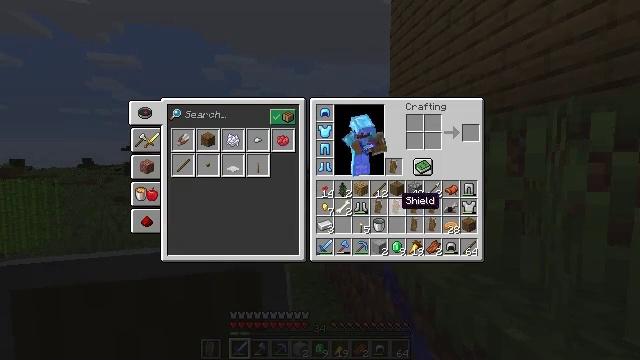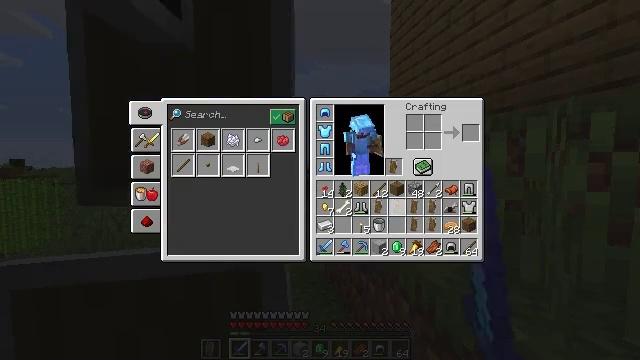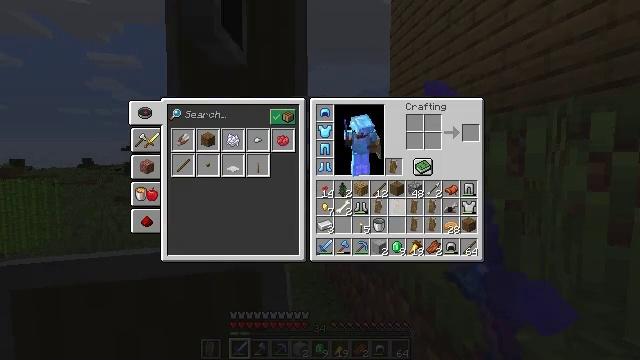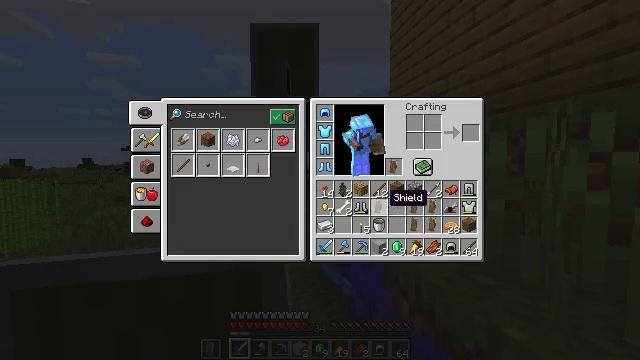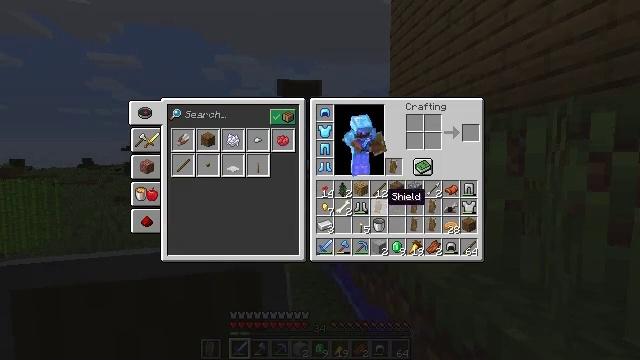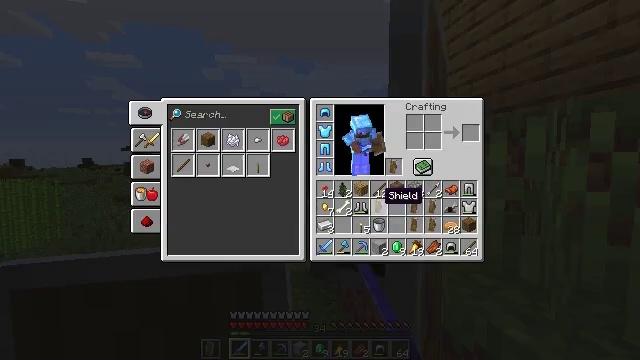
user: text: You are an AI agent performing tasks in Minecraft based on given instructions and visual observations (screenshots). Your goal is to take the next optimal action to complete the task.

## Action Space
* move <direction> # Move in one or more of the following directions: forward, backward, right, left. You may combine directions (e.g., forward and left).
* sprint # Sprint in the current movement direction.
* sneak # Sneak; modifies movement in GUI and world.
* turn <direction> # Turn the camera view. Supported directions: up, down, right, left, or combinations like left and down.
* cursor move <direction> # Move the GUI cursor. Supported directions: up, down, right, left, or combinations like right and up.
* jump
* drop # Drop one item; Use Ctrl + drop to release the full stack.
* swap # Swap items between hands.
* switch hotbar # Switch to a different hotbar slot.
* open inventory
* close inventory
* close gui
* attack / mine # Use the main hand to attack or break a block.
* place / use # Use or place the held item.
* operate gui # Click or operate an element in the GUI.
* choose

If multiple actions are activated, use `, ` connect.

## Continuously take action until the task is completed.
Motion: motion action
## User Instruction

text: Remove a shield from the inventory.
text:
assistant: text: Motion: sprint, drop
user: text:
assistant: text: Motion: sprint, drop
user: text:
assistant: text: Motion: sprint, cursor move left, drop
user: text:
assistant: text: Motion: sprint
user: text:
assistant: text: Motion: sprint
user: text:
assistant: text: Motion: sprint